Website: macys
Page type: customer-info-address
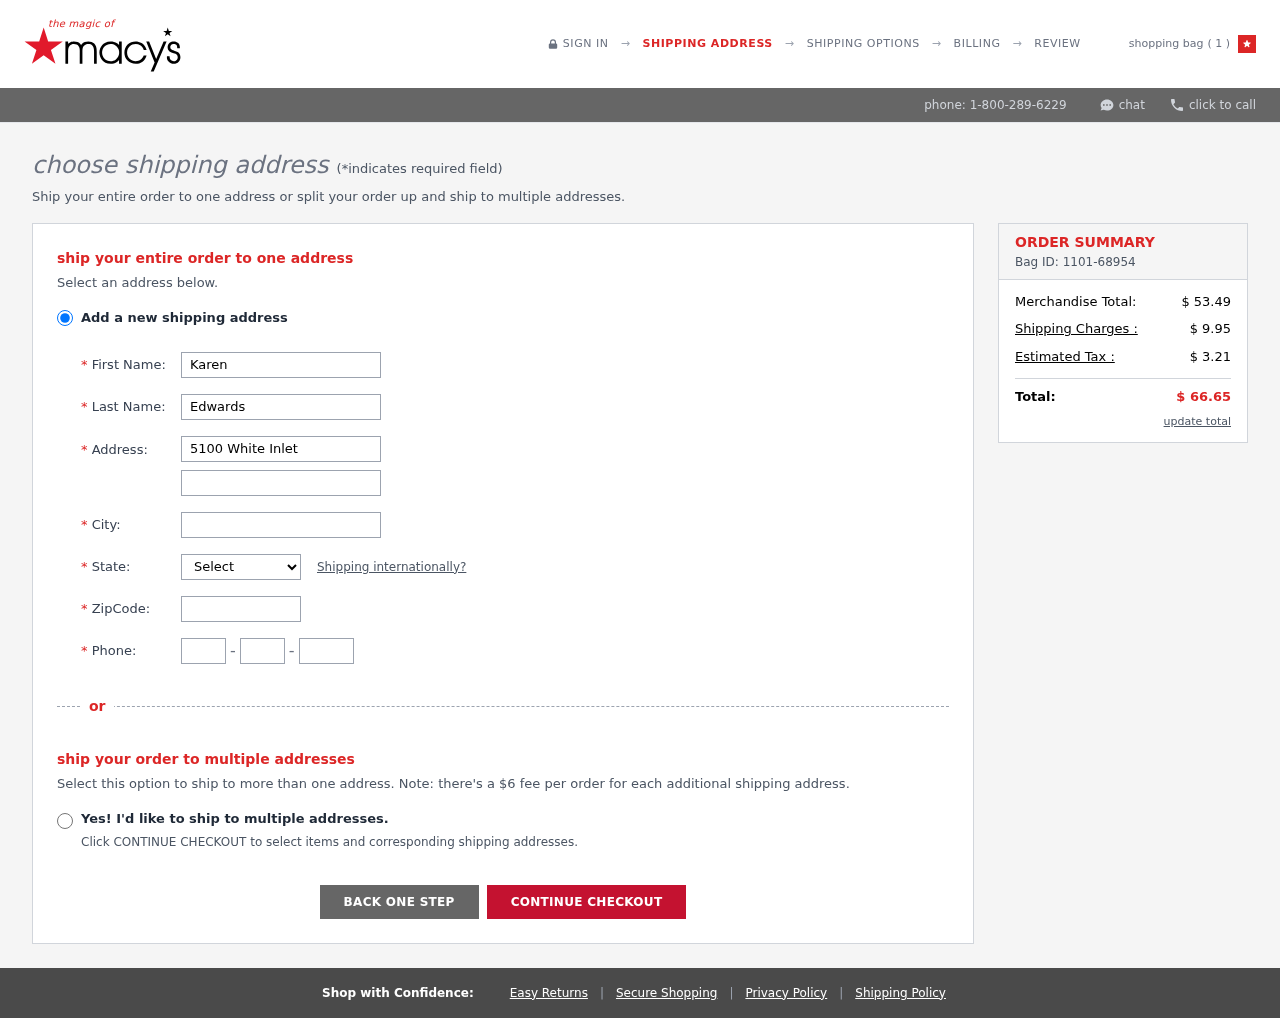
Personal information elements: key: PII_CITY
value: Christopherstad
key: PII_FIRSTNAME
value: Karen
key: PII_LASTNAME
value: Edwards
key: PII_PHONE_AREA
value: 697
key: PII_PHONE_PREFIX
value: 881
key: PII_PHONE_SUFFIX
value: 4187
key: PII_POSTCODE
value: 87645
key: PII_STATE_ABBR
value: TX
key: PII_STREET
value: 5100 White Inlet
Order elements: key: ORDER_NUM_ITEMS
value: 1
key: ORDER_ID
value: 1101-68954
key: ORDER_SUBTOTAL
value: $ 53.49
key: ORDER_SHIPPING_COST
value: $ 9.95
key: ORDER_TAX
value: $ 3.21
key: ORDER_TOTAL
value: $ 66.65